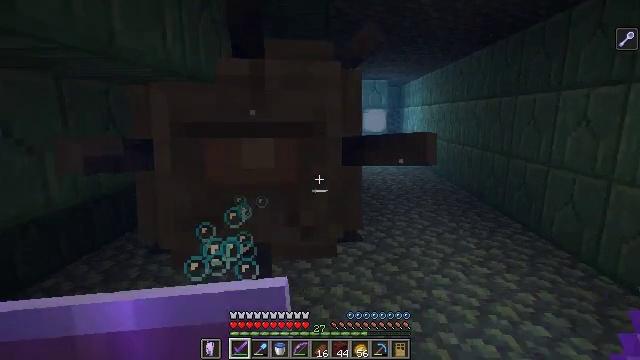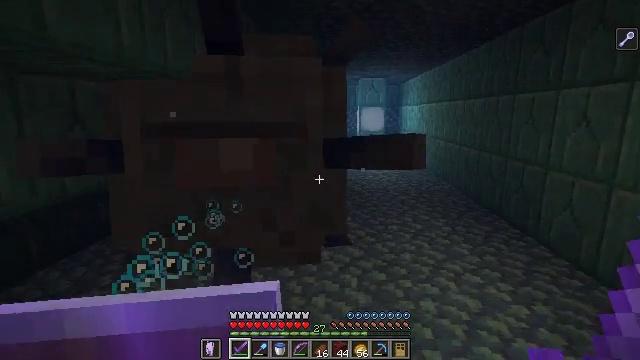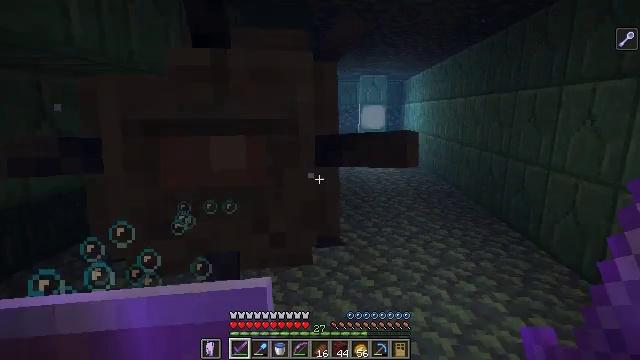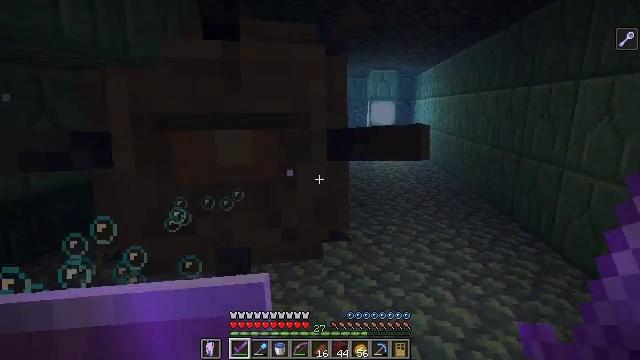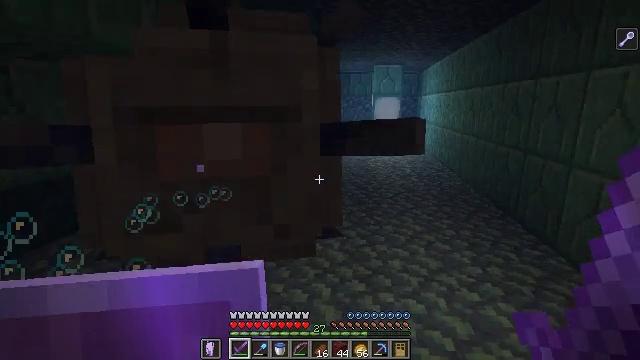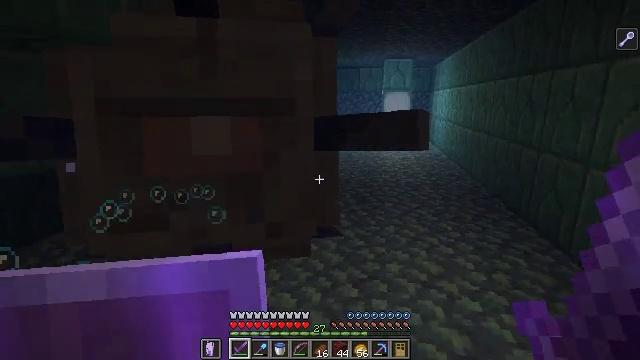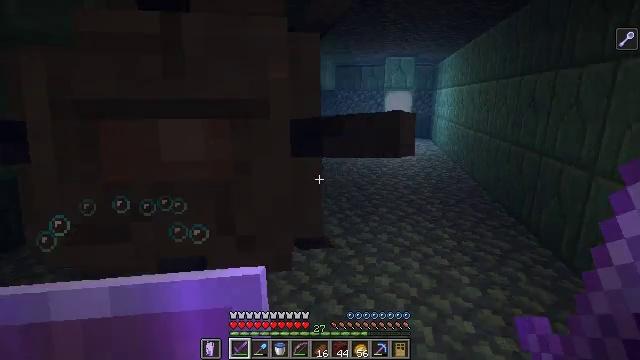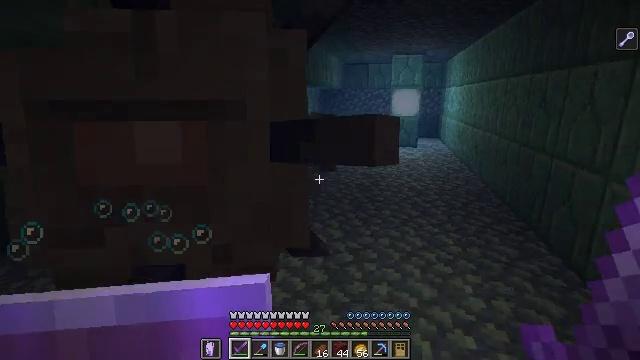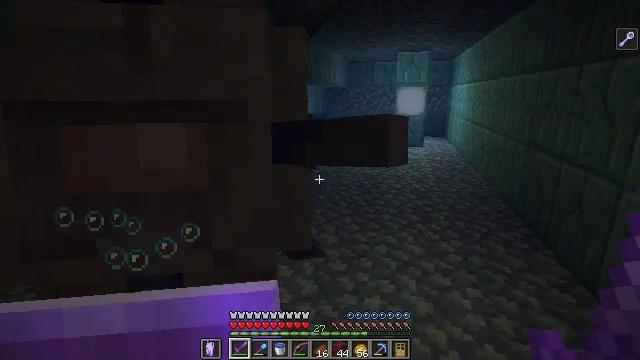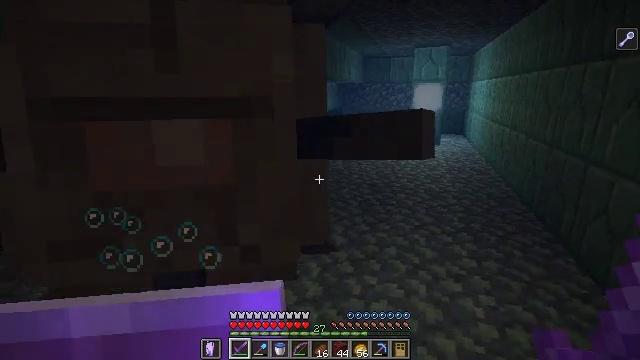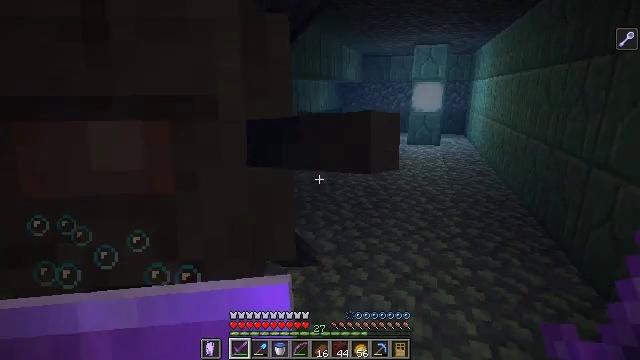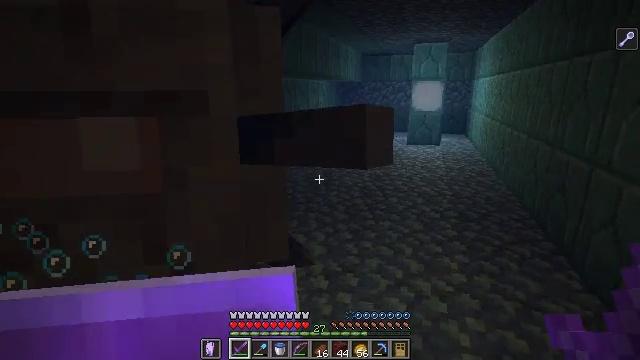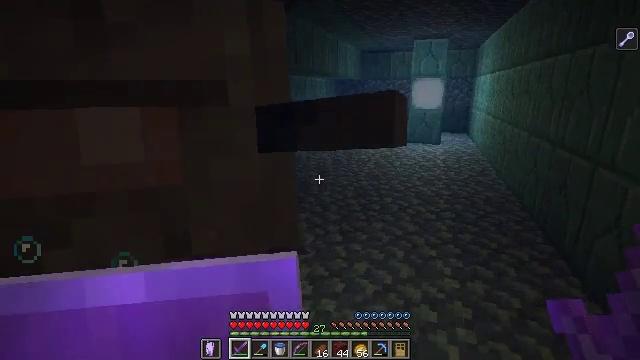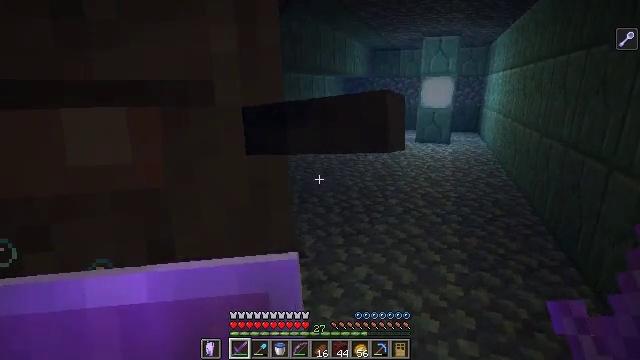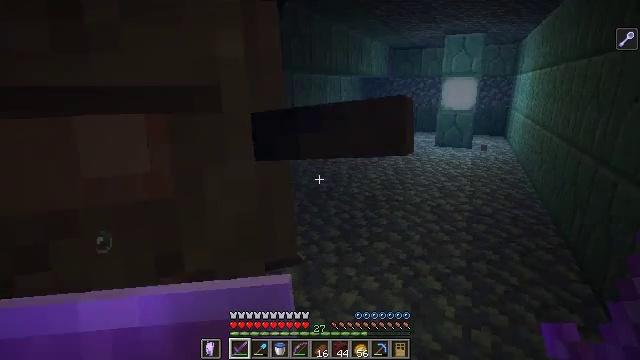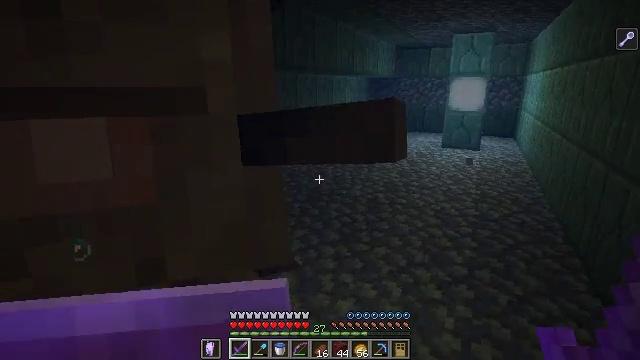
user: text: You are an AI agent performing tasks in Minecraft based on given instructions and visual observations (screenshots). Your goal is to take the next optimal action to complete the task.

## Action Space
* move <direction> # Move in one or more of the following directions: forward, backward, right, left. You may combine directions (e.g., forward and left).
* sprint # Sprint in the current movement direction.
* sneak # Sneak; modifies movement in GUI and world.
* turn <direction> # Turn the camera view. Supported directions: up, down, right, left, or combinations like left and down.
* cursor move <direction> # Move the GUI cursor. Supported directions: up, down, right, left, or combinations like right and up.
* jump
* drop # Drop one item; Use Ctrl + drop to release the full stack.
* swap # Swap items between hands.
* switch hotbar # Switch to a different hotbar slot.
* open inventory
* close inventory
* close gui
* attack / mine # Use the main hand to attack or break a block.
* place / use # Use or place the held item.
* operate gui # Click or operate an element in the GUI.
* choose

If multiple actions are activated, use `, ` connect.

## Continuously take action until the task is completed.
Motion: motion action
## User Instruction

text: Hunt the elder guardian.
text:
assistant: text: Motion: move forward and move right
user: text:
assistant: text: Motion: move forward and move right
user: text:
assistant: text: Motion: move forward and move right, turn left
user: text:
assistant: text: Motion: move forward and move right, turn left
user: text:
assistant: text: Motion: move forward and move right, turn left
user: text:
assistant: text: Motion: move forward and move right
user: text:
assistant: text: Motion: move forward and move right, turn left
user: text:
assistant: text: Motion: move forward and move right, turn left
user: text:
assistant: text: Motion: move forward and move right, turn left
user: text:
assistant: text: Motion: move forward and move right
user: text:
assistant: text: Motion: move forward and move right
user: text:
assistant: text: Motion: move forward and move right
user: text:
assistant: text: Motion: move forward and move right, turn left
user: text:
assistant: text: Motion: move forward and move right, turn left
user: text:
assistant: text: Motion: move forward and move right, turn left
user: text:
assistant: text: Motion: move forward and move right, turn left
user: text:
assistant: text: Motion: move forward and move right
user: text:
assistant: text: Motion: move forward and move right, turn left
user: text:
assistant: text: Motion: move forward and move right, turn left
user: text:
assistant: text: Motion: move forward and move right
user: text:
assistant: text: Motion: move forward and move right
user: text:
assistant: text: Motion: move forward and move right, turn left
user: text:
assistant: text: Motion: move forward and move right, turn left
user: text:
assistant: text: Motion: move forward and move right, turn left
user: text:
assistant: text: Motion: move forward and move right, turn left
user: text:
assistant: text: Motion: move forward and move right, turn left
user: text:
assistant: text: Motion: move forward and move right, turn left
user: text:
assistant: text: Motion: move forward and move right, turn left and up
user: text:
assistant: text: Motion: move forward and move right, turn left and up
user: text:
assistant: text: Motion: move forward and move right, turn left